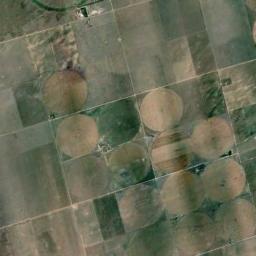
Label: circular_farmland